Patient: sex M, age 48
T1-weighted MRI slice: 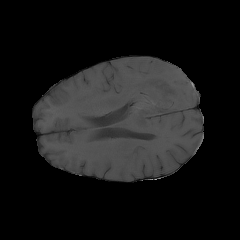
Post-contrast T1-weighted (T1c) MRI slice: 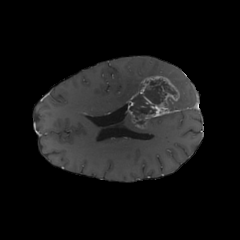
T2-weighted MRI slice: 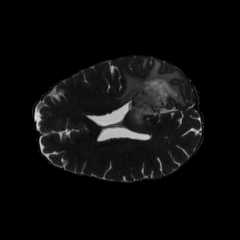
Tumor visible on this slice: yes
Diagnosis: Glioblastoma, IDH-wildtype
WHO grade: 4